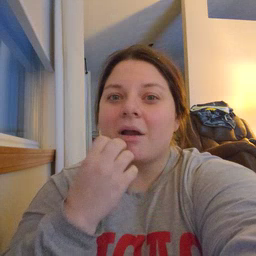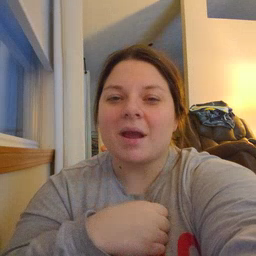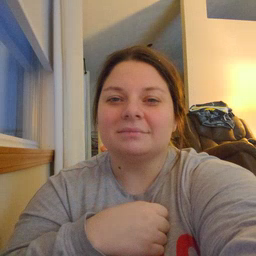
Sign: underwear